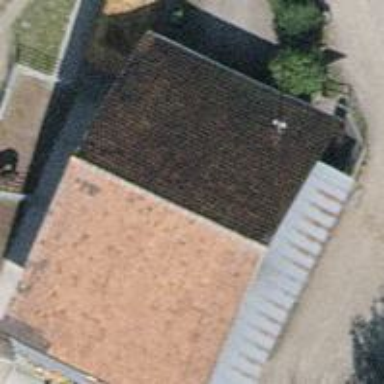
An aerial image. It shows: Stable.